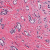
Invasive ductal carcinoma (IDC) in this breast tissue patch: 1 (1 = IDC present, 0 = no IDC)